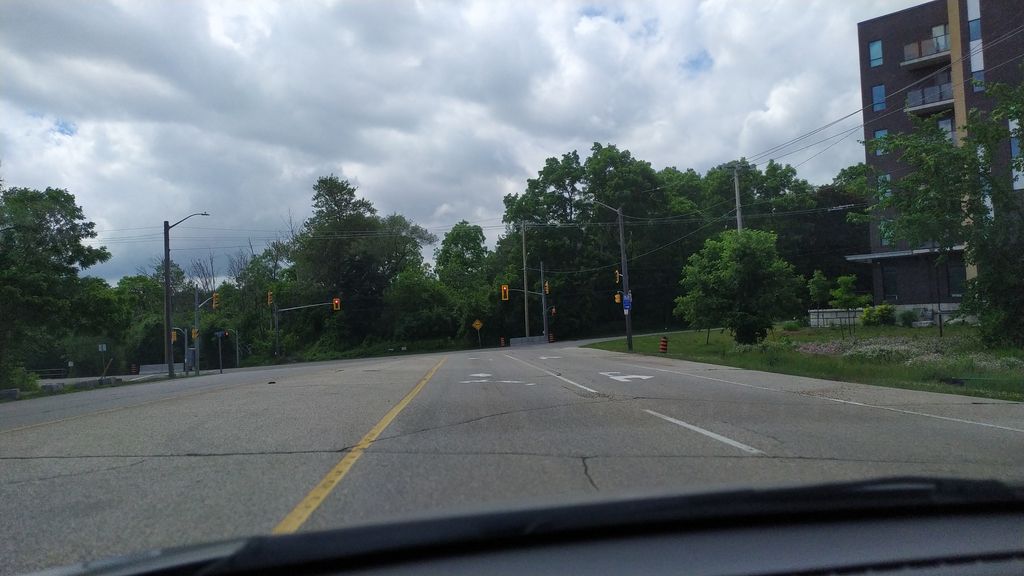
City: kitchener-waterloo